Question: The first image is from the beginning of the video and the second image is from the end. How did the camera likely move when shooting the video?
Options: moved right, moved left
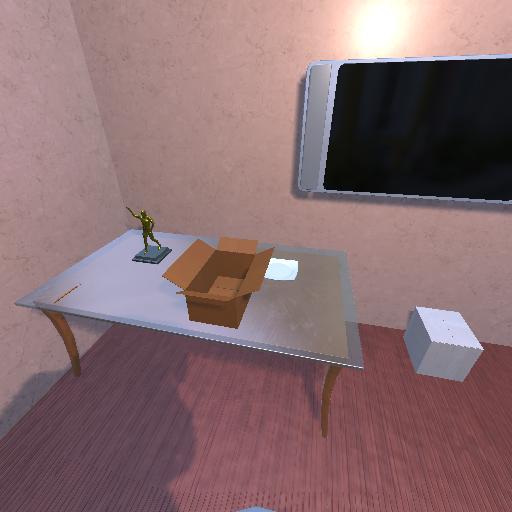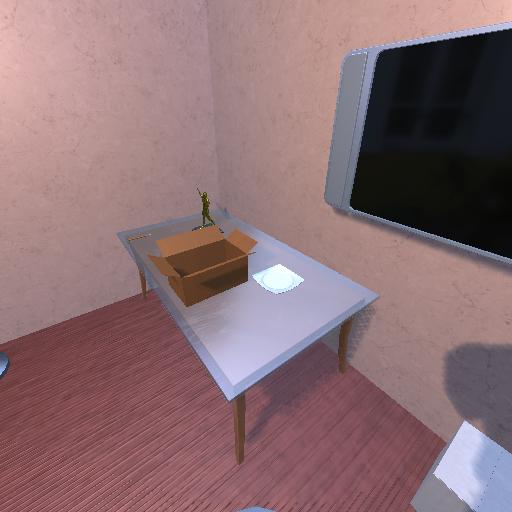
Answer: moved right